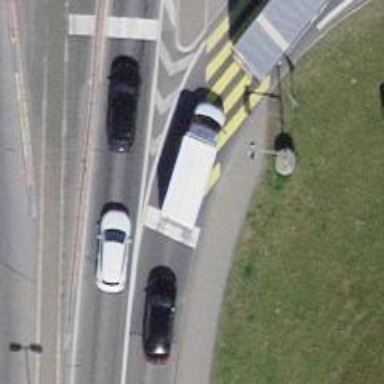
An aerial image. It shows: Pedestrian crossing with zebra markings on footway.